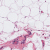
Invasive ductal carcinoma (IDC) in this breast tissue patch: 0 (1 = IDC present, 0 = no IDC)